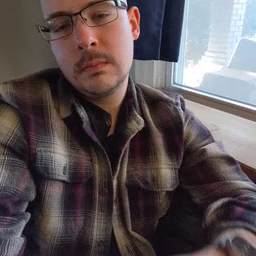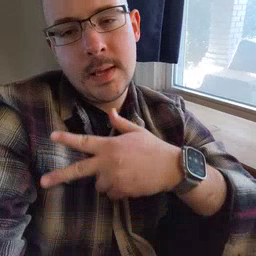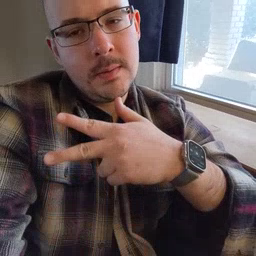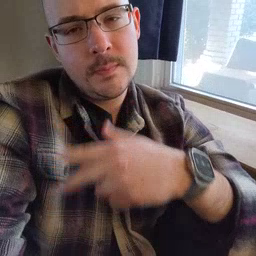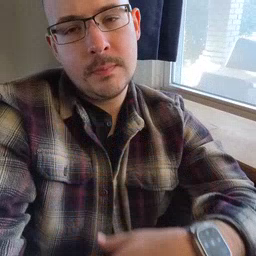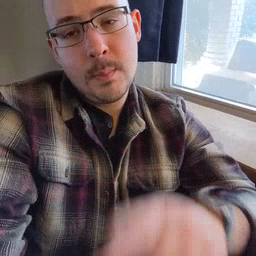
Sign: hen